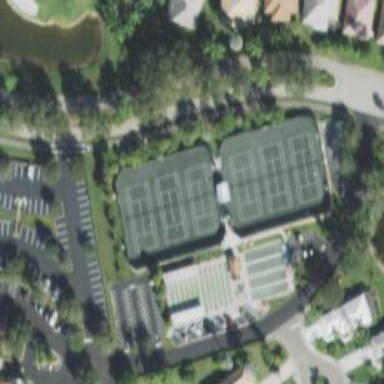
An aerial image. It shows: Tennis court on the leisure land pitch.